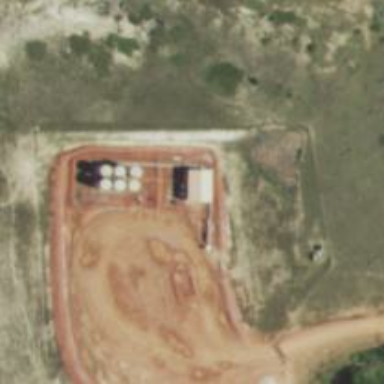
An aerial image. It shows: Storage tank with man-made structure.